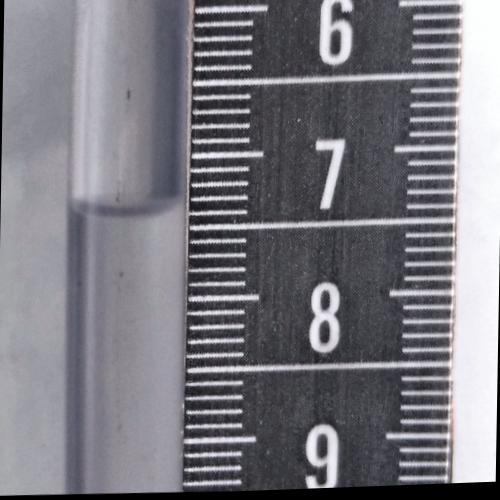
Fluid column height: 7.4 cm